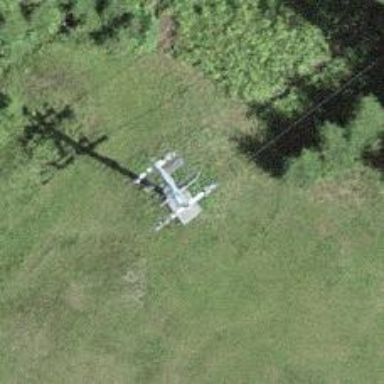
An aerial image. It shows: Pylon for aerialway.